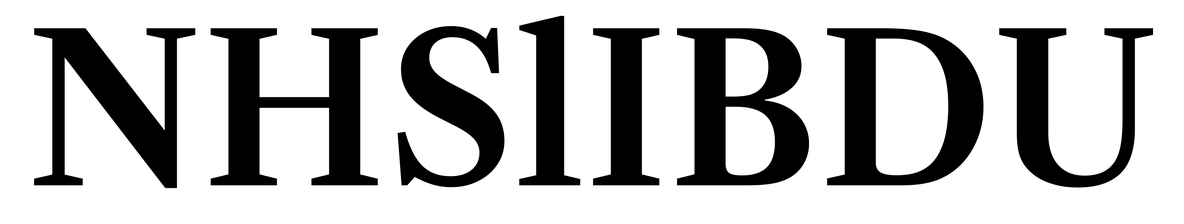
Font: LibreCaslonText_SemiBold